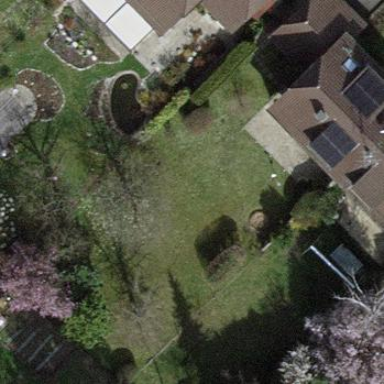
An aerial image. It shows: Garden surrounded by fence.